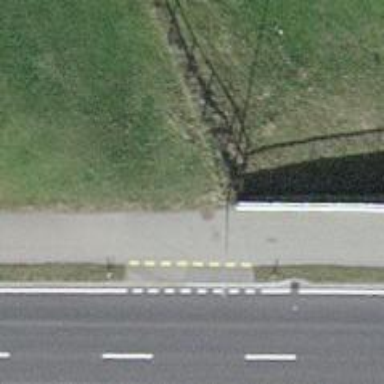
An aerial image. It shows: Cycleway.